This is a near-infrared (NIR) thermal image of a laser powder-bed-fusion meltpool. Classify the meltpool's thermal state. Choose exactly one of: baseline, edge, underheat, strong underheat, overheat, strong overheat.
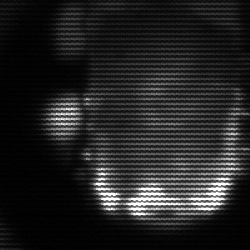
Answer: baseline